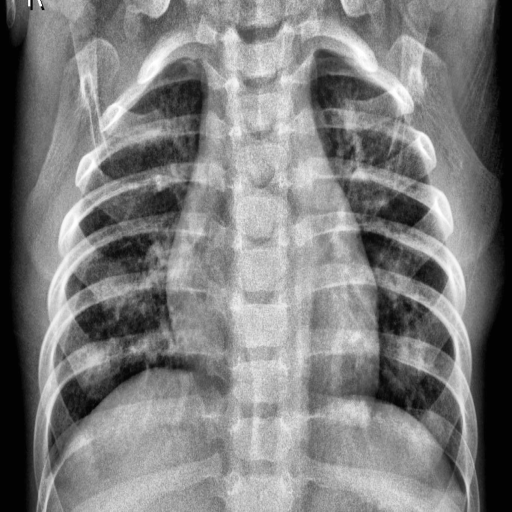
Finding: PNEUMONIA